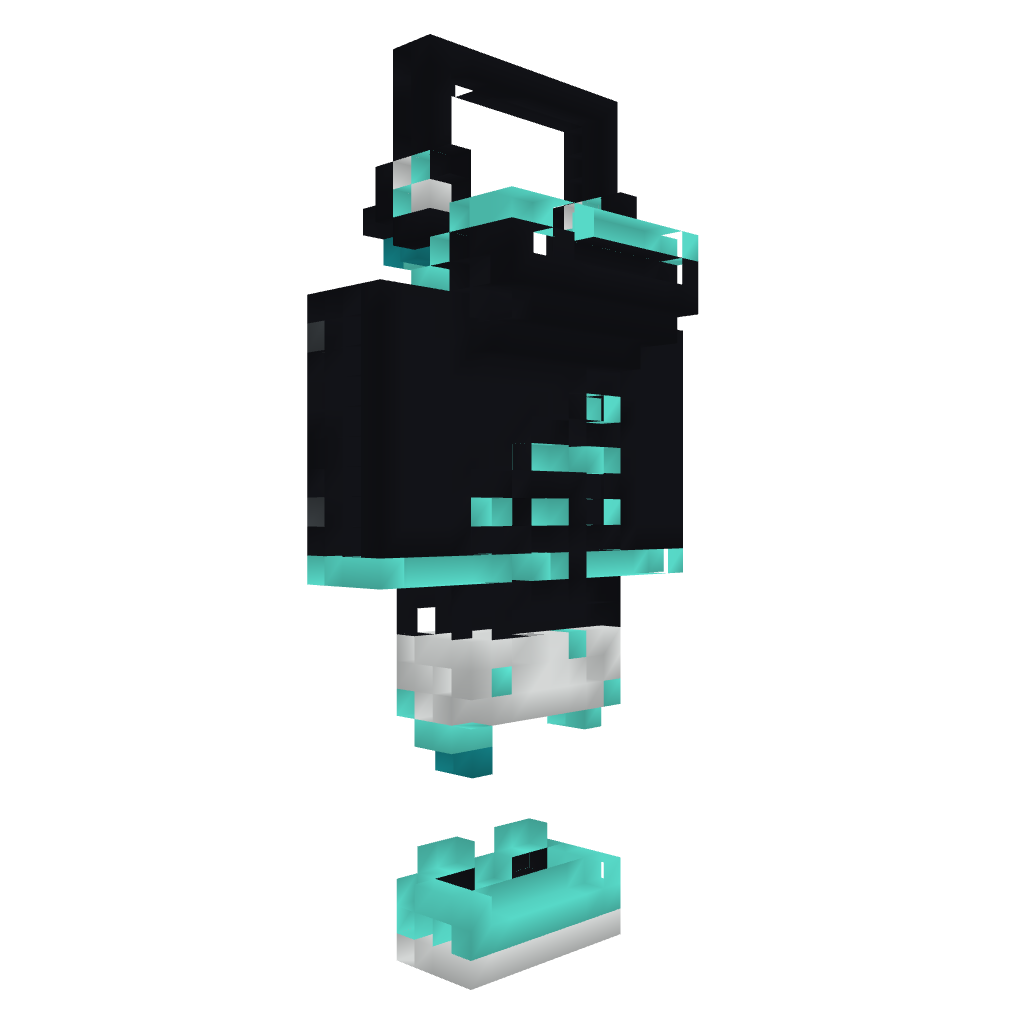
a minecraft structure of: Elegance Statue